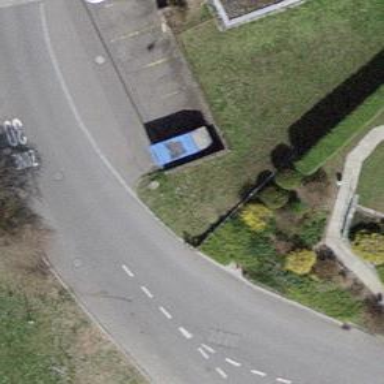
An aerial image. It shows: Recycling container at amenity designated for recycling.